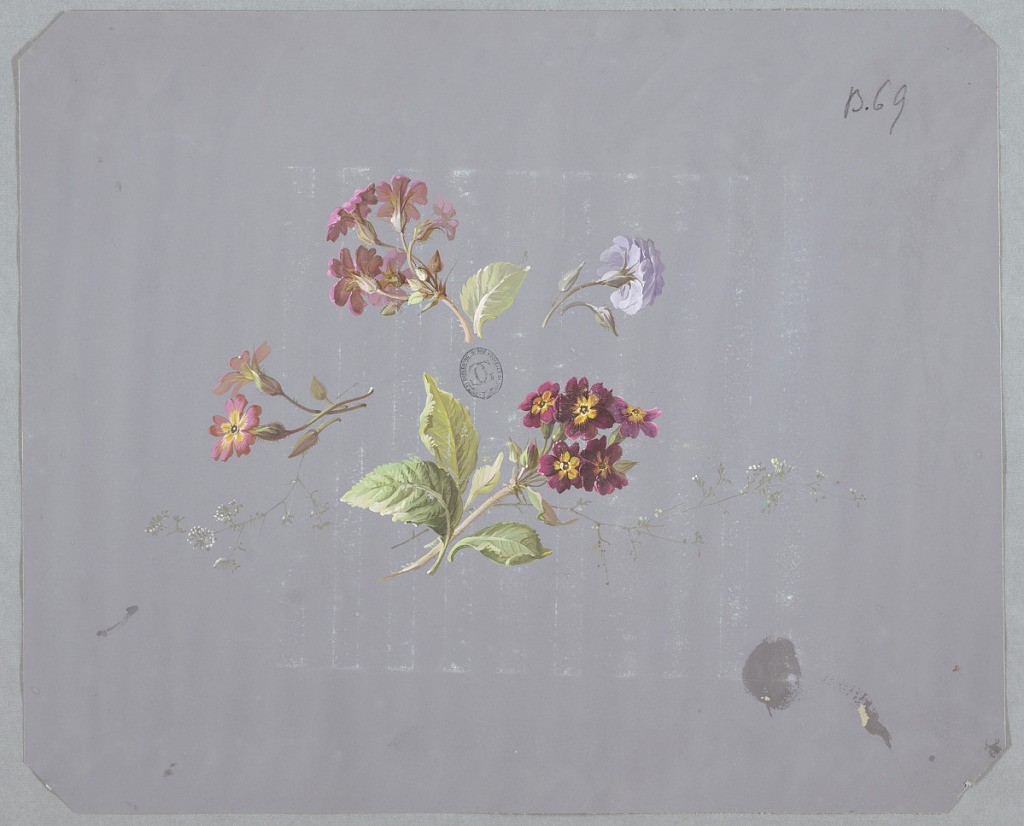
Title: Design for Wallpaper and Textiles: Flowers
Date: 19th century
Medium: Brush and gouache on blue paper
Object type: Drawing
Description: Four clusters of flowers and foliage in various colors and sizes at center of page on gray ground. Clockwise from top: pink cluster of flowers and foliage facing away from viewer and to left, purple flower with foliage facing away from viewer and to right, cluster of maroon and yellow flowers and foliage facing towards viewer and to right, pink and yellow pair of flowers with foliage facing left.